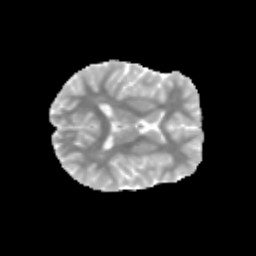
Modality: MD
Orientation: axial
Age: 14
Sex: female
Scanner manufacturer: siemens
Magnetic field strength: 3 T
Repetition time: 3.8 s
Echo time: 0.07 s